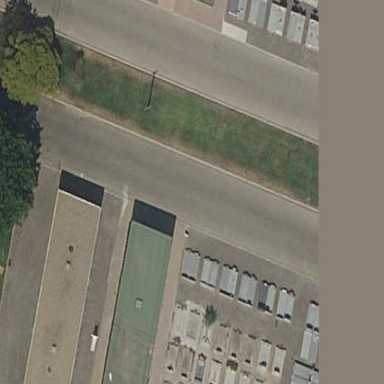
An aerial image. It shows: Garden with kerb border.